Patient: sex M, age 47
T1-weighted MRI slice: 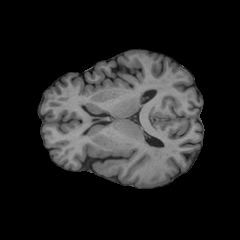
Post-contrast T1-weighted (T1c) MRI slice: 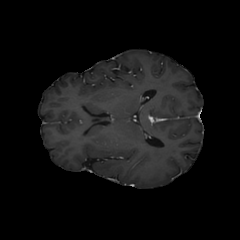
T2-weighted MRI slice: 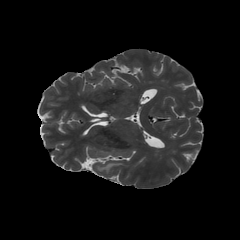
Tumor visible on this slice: yes
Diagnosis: Glioblastoma, IDH-wildtype
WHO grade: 4